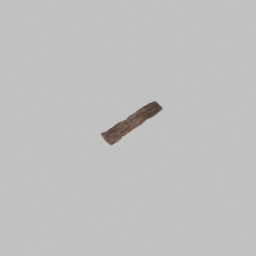
Label: architecture